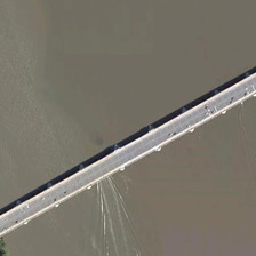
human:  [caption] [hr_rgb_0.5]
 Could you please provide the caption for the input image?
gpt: The wide and long bridge cast a shadow on the muddy river.

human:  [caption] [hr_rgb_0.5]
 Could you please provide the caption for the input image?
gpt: A bridge on yellow ripples.

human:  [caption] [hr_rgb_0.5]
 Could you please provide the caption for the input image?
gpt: The broad, long bridge cast a shadow over the cloudy river.

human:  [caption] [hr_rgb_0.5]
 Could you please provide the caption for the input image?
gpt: The bridge is on yellow enamel.

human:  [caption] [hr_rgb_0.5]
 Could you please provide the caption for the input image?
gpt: The wide and long bridge cast a shadow on the muddy river.